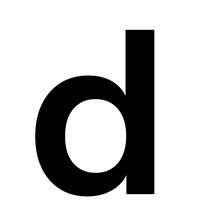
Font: InstrumentSans_SemiBold